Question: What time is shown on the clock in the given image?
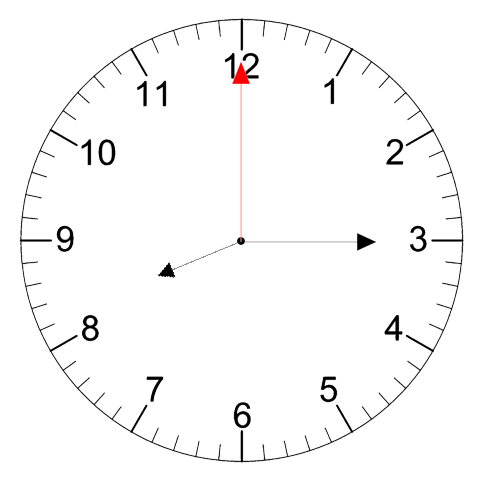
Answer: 08:15:00